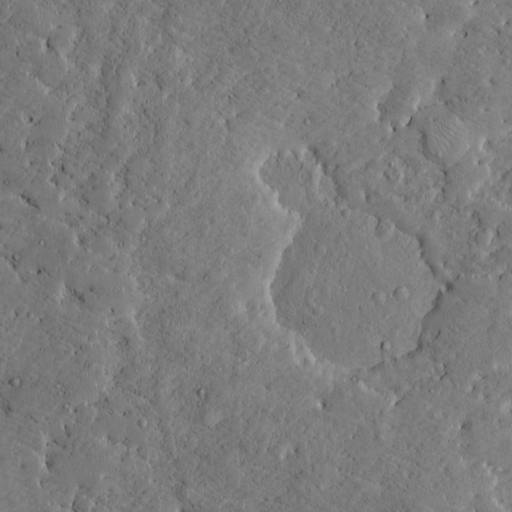
Classes present: Background